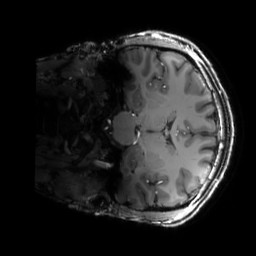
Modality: T1w
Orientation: coronal
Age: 23
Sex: male
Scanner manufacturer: siemens
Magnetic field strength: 6.98 T
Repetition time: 3 s
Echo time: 0.00388 s